Question: Can I access the expression string of a ValueExpression passed as attribute value to my taglib component?
My goal is to programmatically derive missing attribute values from it. In this case I'm trying to avoid having to repeat an attribute as a literal.
now:
'''
<a:columnText title="name" value="#{entity.name}" sortBy="entity.name" />
'''
desired:
'''
<a:columnText title="name" value="#{entity.name}" />
'''
-taglib.xml
'''
<tag>
<tag-name>columnText</tag-name>
<source>column-text.xhtml</source>
<attribute>
<name>value</name>
<required>true</required>
</attribute>
<attribute>
<name>title</name>
<required>false</required>
</attribute>
<attribute>
<name>sortBy</name>
<required>false</required>
</attribute>
</tag>
'''
column-text.xhtml
'''
<ui:composition xmlns="http://www.w3.org/1999/xhtml" xmlns:ui="http://java.sun.com/jsf/facelets"
xmlns:p="http://primefaces.org/ui" xmlns:h="http://java.sun.com/jsf/html"
xmlns:a="http://www.kwa.nl/jsf/app-legacy" xmlns:c="http://java.sun.com/jstl/core">
<c:if test="#{empty sortBy}">
<a:expressionAsLiteral var="#{sortBy}" value="#{value}" />
</c:if>
<p:column headerText="#{title}" sortable="true" sortBy="#{sortBy}">
<h:outputText value="#{value}"/>
<a:sortByUnwrapper/>
</p:column>
</ui:composition>
'''
'<a:expressionAsLiteral />' is intended to unwrap the ValueExpression '#{value}' to '#{entity.name}' and set '#{sortBy}' to the literal 'entity.name'. In this example to feed the primefaces sortBy column.
'''
public class ExpressionAsLiteral extends TagHandler {
private final TagAttribute var;
private final TagAttribute value;
public ExpressionAsLiteral(TagConfig config) {
super(config);
var = getRequiredAttribute("var");
value = getRequiredAttribute("value");
}
@Override
public void apply(FaceletContext ctx, UIComponent parent) throws IOException {
// abstracted for example.
setAsLiteral(ctx, var, unwrapFaceletAttributeValue(ctx,value));
}
}
'''
My debugger tells me the information needed is hidden in value's ValueExpressionImpl 'private VariableMapper varMapper'. My problem is unwrapping the returned ValueExpressionImpl without resorting to code smells.
My google-fu is failing me. I get the feeling my approach is all wrong, any tips?
EDIT #1:
Attempted the following. Results in '#{value}' instead of desired attribute value '#{iRow.title}'.
'''
valueExpressionString = value.getValueExpression(ctx, Object.class).getExpressionString();
'''

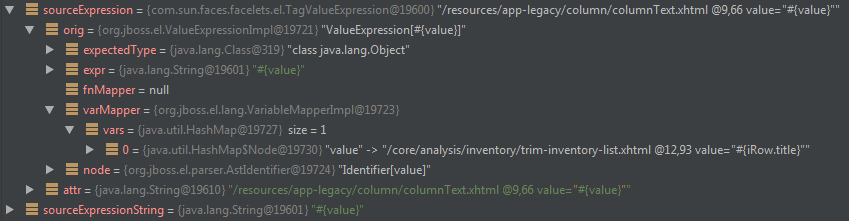
Answer: As to the concrete question, you can access the 'ValueExpression' representing the tag attribute value as defined in template client via <URL>.
'''
<my:expressionAsLiteral tagAttributeName="value" />
'''
'''
String tagAttributeName = getRequiredAttribute("tagAttributeName").getValue();
ValueExpression ve = context.getVariableMapper().resolveVariable(tagAttributeName);
String expression = ve.getExpressionString(); // #{entity.name}
String literal = expression.substring(2, expression.length() - 1); // entity.name
'''
However, after that, it's not possible to put it in the EL scope via some "var", because PF 4.x would ultimately interpret the value of 'sortBy="#{sortBy}"' literally as '#{sortBy}', not as 'entity.name'. You'd better nest it inside '<p:column>' and have the tag handler explicitly set it.
'''
<p:column>
<my:expressionAsLiteral tagAttributeName="value" componentAttributeName="sortBy" />
#{value}
</p:column>
'''
'''
String componentAttributeName = getRequiredAttribute("componentAttributeName").getValue();
parent.getAttributes().put(componentAttributeName, literal);
'''
---
As to the functional problem you're actually trying to solve, the following works just fine for me on PF 5.2. Based on the source code they fixed it in 5.0 and improved further in 5.1.
'/WEB-INF/tags/column.xhtml':
'''
<ui:composition
xmlns="http://www.w3.org/1999/xhtml"
xmlns:f="http://xmlns.jcp.org/jsf/core"
xmlns:h="http://xmlns.jcp.org/jsf/html"
xmlns:ui="http://xmlns.jcp.org/jsf/facelets"
xmlns:p="http://primefaces.org/ui"
>
<p:column sortBy="#{empty sortBy ? value : sortBy}">#{value}</p:column>
</ui:composition>
'''
Template client:
'''
<p:dataTable value="#{bean.items}" var="item">
<my:column value="#{item.id}" />
<my:column value="#{item.name}" sortBy="#{item.value}" />
<my:column value="#{item.value}" />
</p:dataTable>
'''